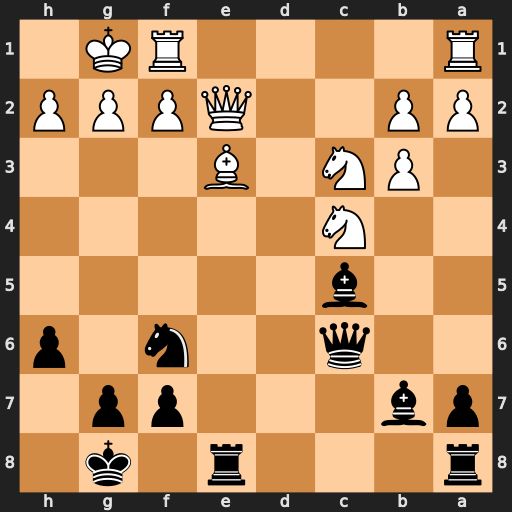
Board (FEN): r3r1k1/pb3pp1/2q2n1p/2b5/2N5/1PN1B3/PP2QPPP/R4RK1
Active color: b
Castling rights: -
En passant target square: -
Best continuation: Qxg2#